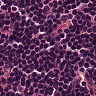
Metastatic tissue present: no